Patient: sex F, age 72
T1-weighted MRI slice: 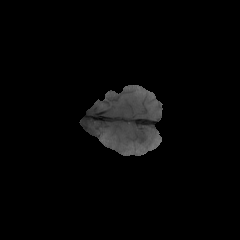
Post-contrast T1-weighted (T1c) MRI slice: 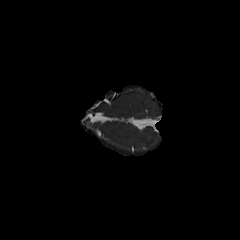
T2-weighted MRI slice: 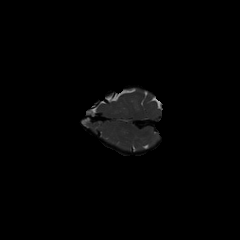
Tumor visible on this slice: no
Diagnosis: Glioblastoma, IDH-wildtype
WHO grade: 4